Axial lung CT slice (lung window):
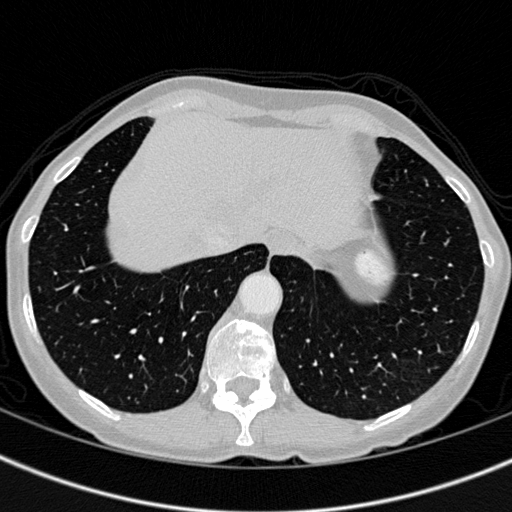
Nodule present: no